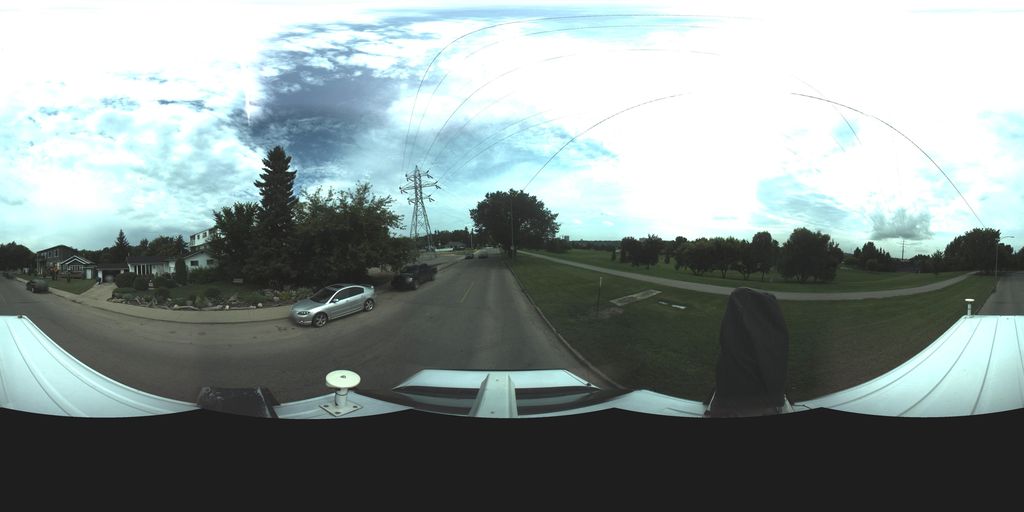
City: saskatoon